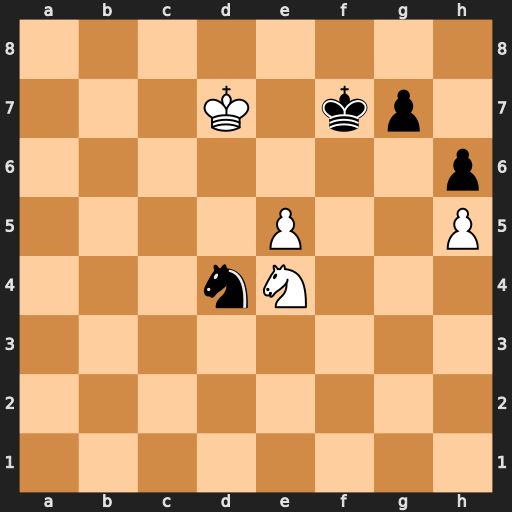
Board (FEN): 8/3K1kp1/7p/4P2P/3nN3/8/8/8
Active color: w
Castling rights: -
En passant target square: -
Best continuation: Nd6+ Kf8 e6 Nxe6 Kxe6